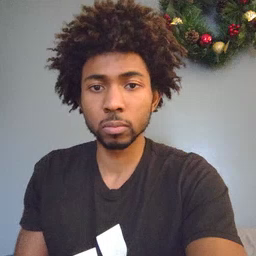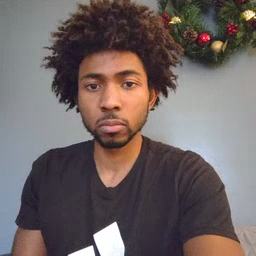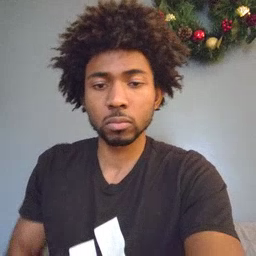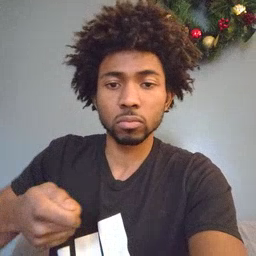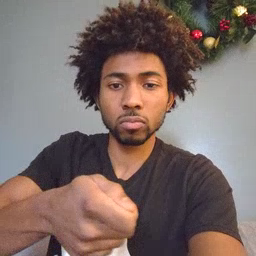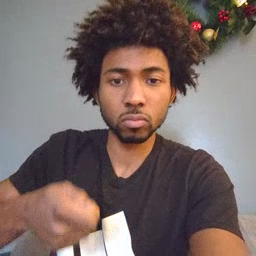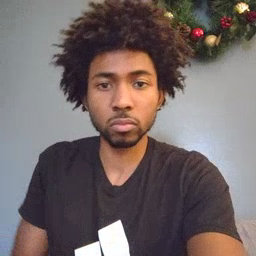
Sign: vacuum